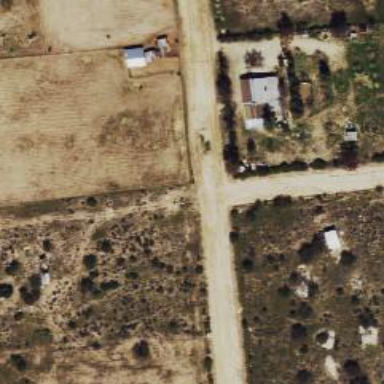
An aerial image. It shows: Unclassified road.